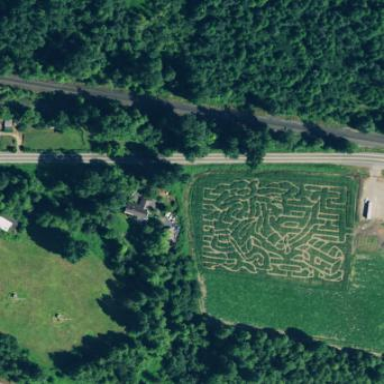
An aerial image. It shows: Maze attraction.